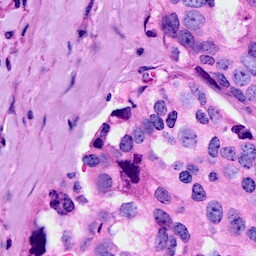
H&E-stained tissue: Breast